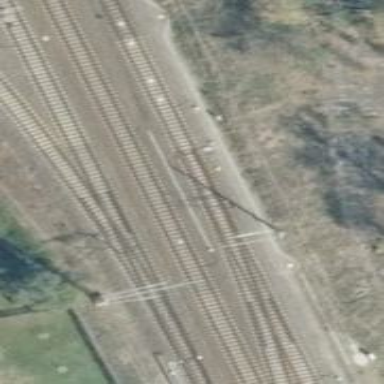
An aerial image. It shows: Railway milestone with catenary mast.